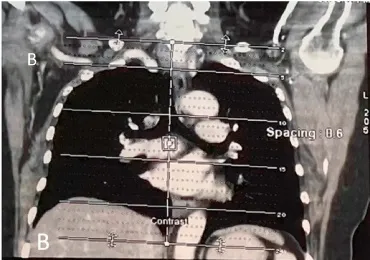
Axial view. Coronal view. Showed normal appearance of the mediastinal window with no sign of tumor occurrence or any other abnormalities.
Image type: radiology (ct)